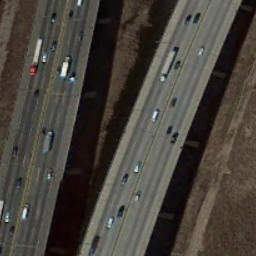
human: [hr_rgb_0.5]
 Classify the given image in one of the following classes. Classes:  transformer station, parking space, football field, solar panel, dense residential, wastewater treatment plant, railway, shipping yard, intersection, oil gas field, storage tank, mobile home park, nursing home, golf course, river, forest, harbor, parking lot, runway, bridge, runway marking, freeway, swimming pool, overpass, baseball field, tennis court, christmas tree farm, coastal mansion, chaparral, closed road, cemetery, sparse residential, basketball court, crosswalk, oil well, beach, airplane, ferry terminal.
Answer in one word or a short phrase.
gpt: overpass